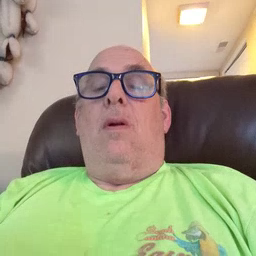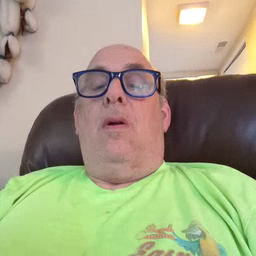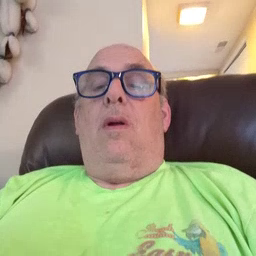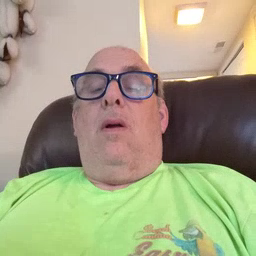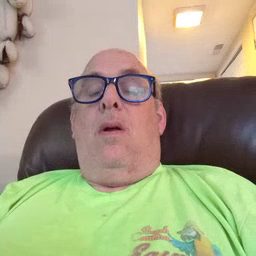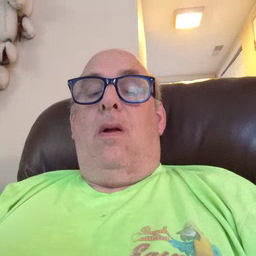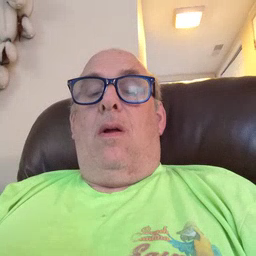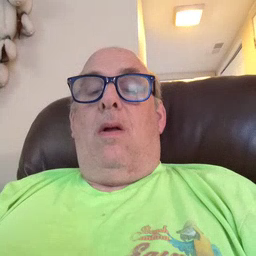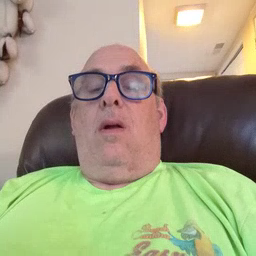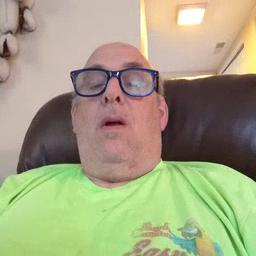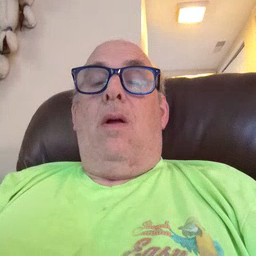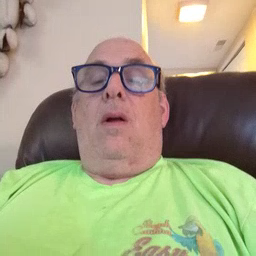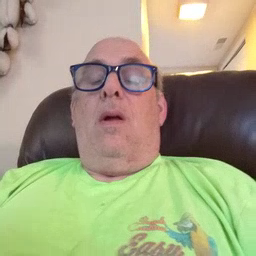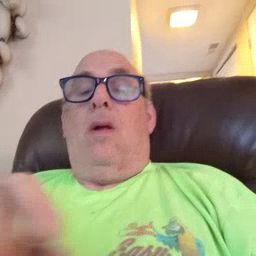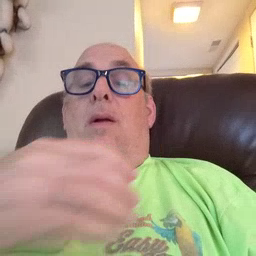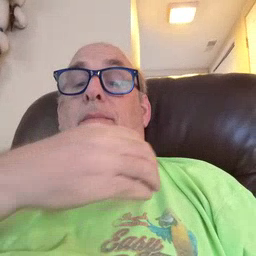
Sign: police